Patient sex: F
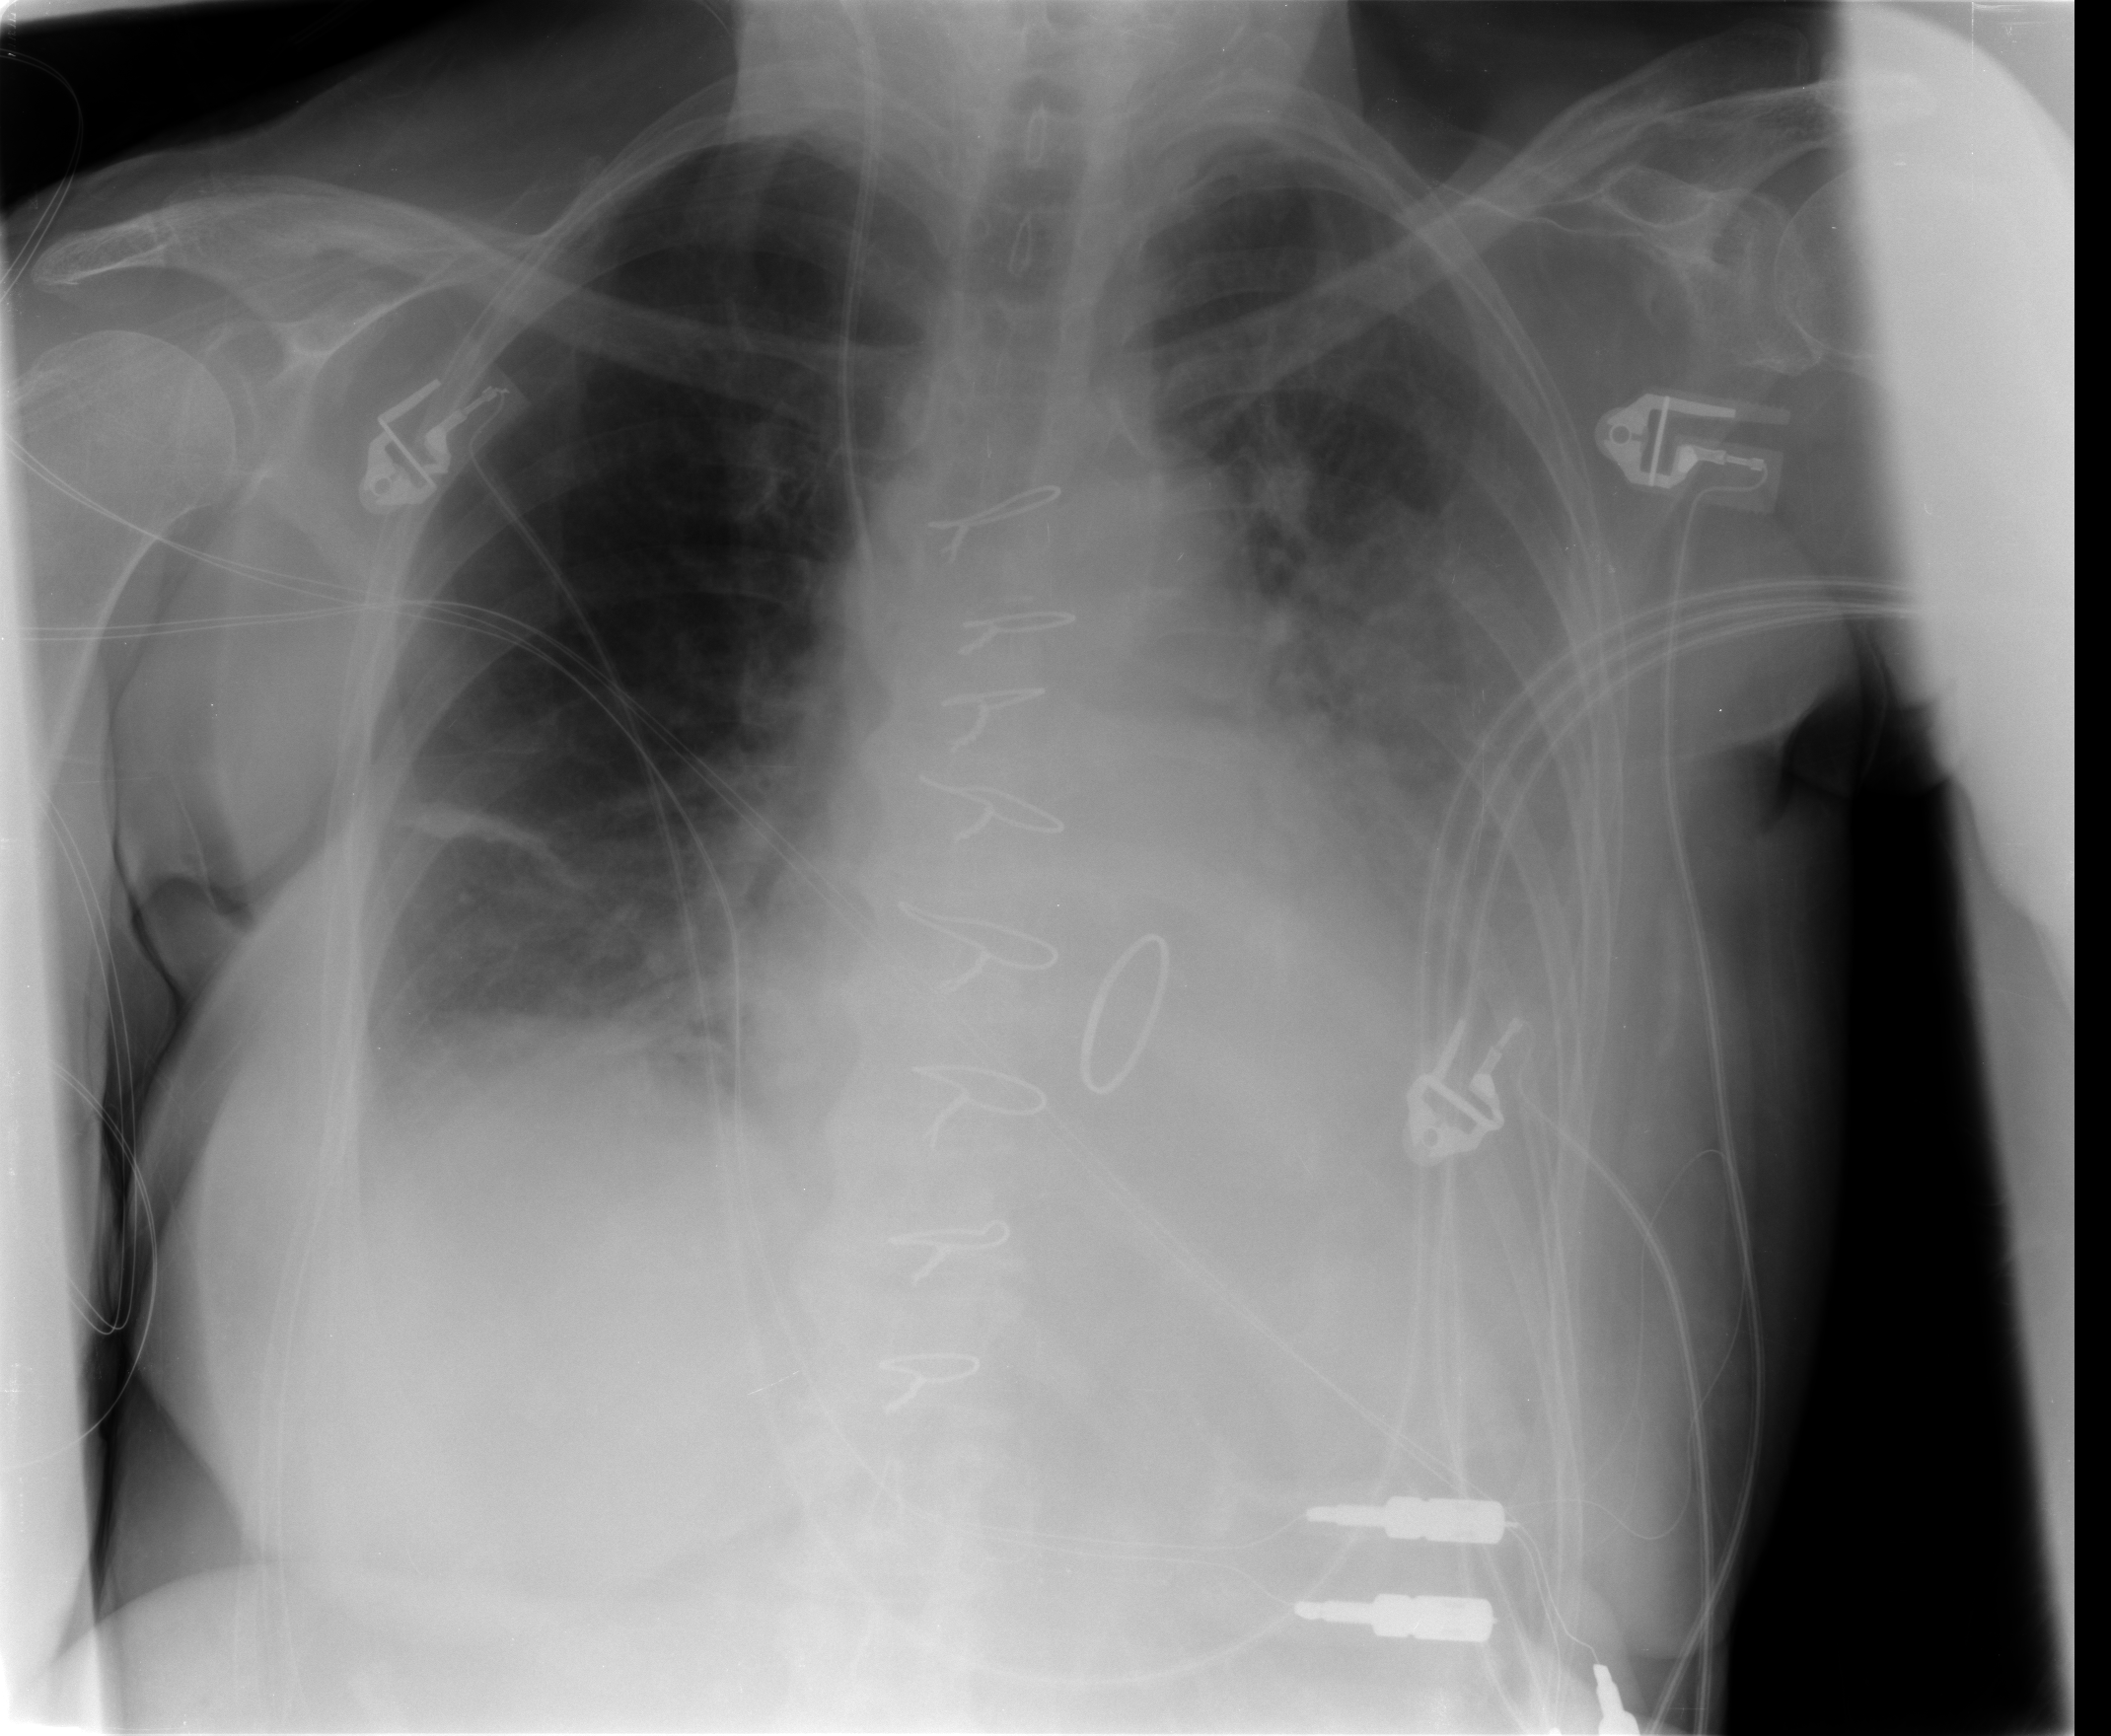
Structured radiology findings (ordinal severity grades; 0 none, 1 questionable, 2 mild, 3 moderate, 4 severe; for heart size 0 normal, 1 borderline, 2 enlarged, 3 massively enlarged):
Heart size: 2
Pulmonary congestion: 1
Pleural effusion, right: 1
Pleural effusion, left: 2
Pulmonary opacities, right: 0
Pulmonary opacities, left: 1
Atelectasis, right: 1
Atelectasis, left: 3